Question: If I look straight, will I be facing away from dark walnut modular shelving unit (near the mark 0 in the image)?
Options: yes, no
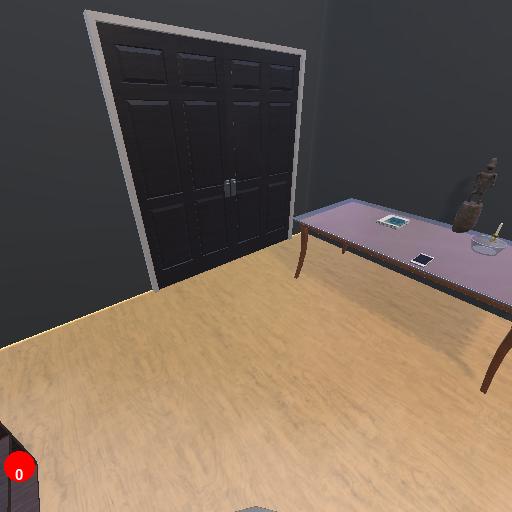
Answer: yes